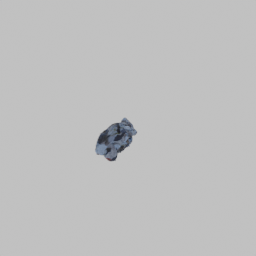
Label: people